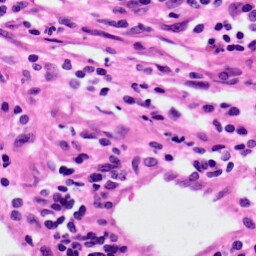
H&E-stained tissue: Lung